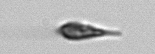
Label: Euglena